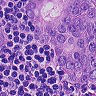
Metastatic tissue present: yes